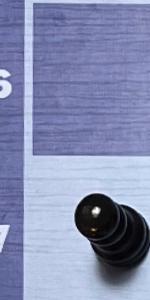
Label: Pawn_Black